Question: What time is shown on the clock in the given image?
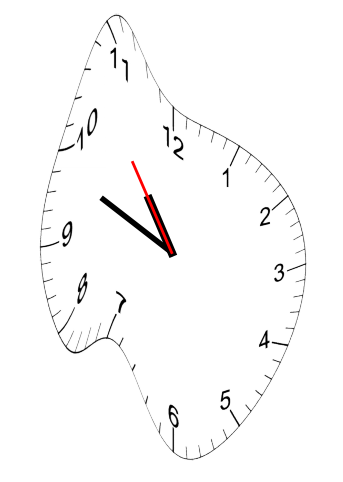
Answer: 10:48:54